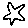
Label: star